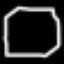
Label: octagon